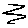
Label: zigzag